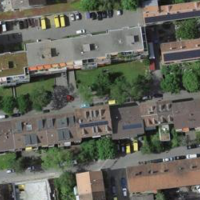
EUNIS habitat code: 54
Species observed at this site:
Astrantia major
Geranium sanguineum
Hedera helix
Trifolium repens
Campanula glomerata